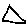
Label: triangle